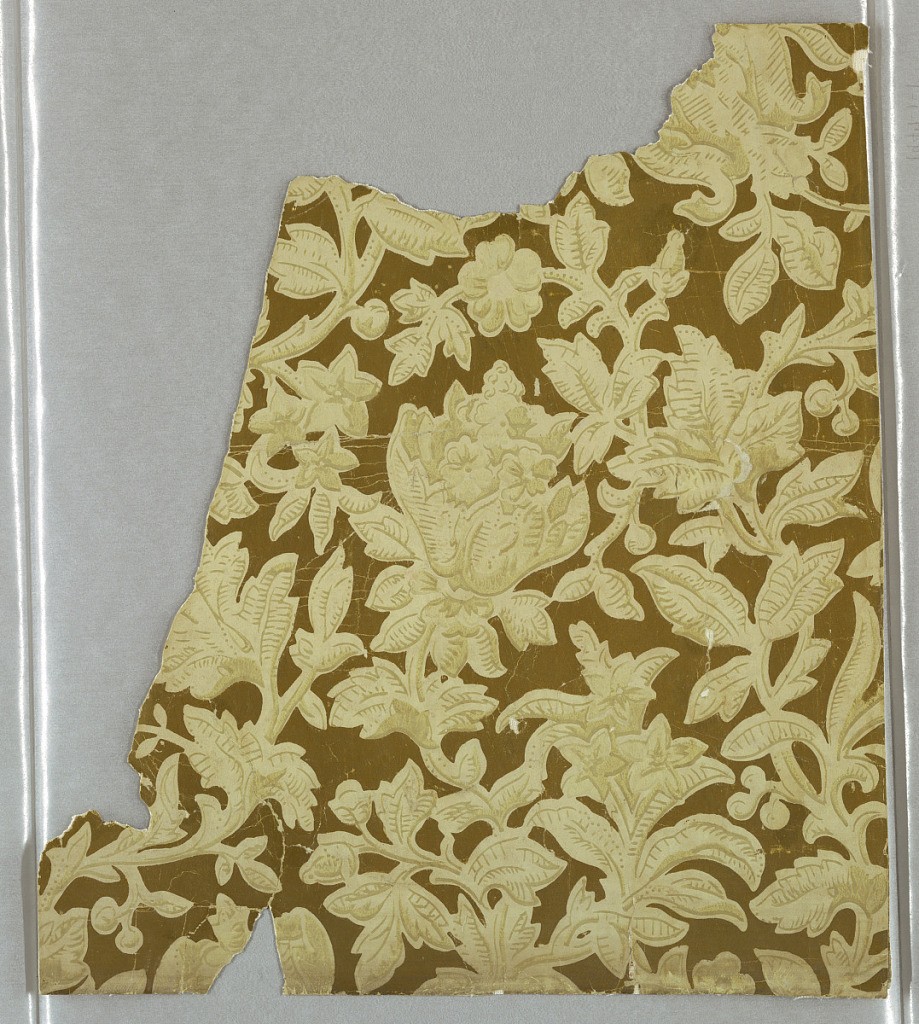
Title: Sidewall
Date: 1880–90
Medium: Block-printed
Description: An asymmetrical design of stylized flowers profusely distributed over surface. Printed in deep ivory on cream. The entire background is gilded.